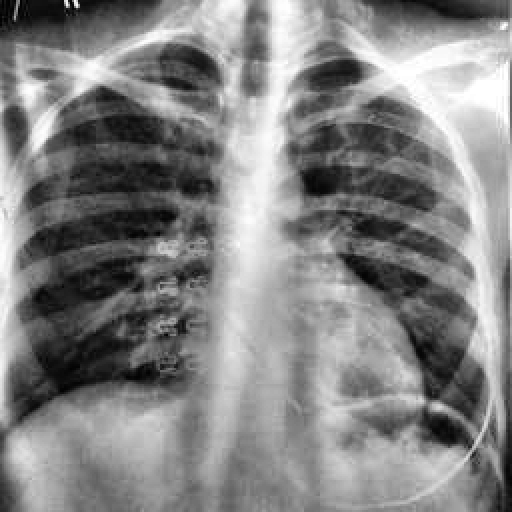
Finding: TUBERCULOSIS